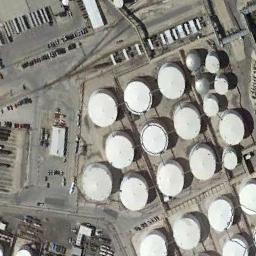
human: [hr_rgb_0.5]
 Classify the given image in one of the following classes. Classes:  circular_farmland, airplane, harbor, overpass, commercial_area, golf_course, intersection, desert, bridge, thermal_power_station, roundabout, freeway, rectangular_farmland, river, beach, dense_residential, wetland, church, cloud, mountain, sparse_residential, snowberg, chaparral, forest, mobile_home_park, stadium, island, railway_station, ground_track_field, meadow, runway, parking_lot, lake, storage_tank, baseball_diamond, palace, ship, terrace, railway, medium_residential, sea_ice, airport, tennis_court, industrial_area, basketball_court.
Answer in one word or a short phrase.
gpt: storage_tank